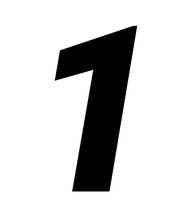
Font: Roboto-Italic_Black_Italic